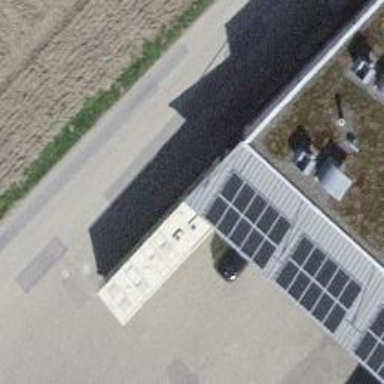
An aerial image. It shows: Solar power generator using photovoltaic method with solar photovoltaic panel types.